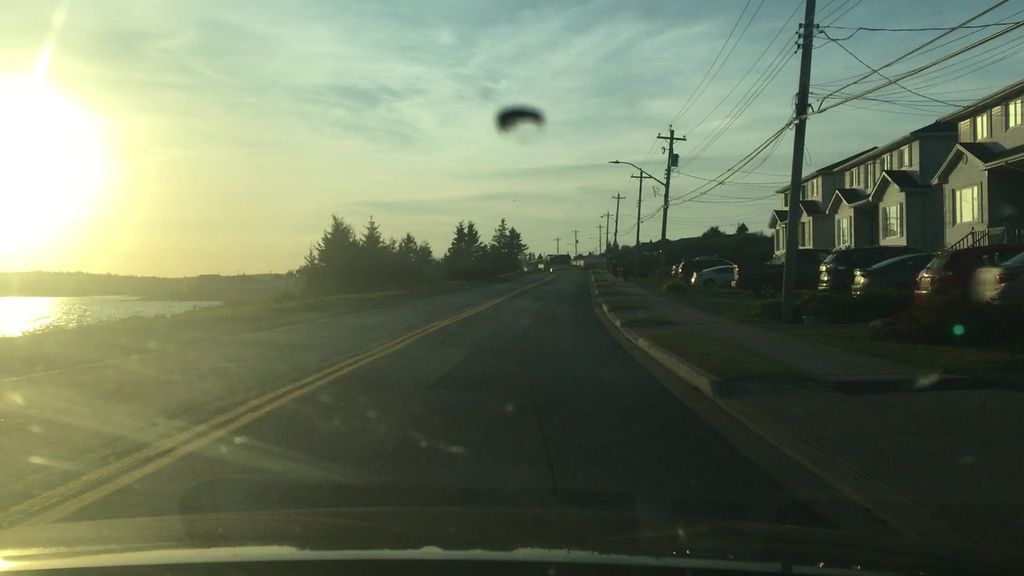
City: halifax